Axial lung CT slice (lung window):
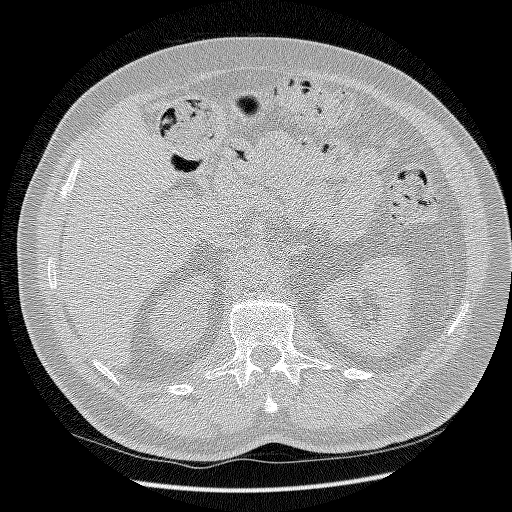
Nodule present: no